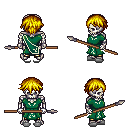
a pixel art fantasy rpg character, male body template, skeleton, sash dress, gold greaves, blonde short bangs hairstyle, white slippers, spear, four views (front, back, left, right), 2x2 character sprite sheet, small pixel art, hard edges, no anti-aliasing